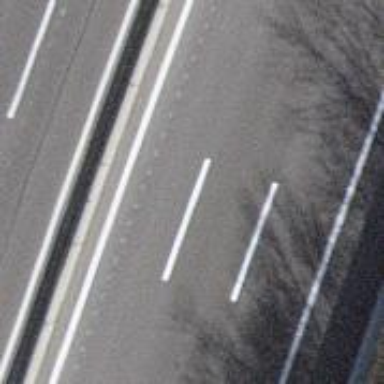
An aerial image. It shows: View of motorway.